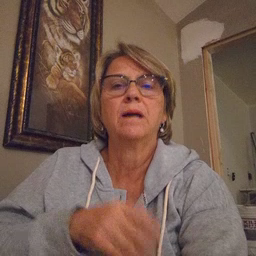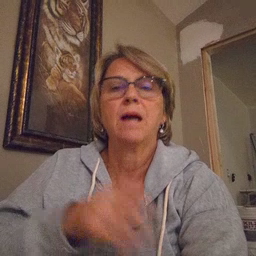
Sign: fine